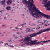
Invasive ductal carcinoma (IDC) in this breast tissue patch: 0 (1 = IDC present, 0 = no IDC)